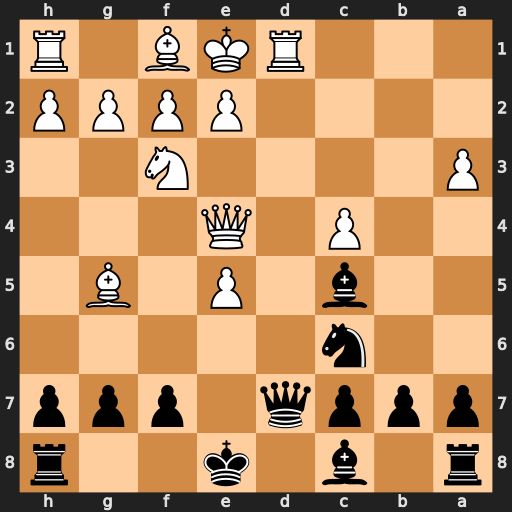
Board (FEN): r1b1k2r/pppq1ppp/2n5/2b1P1B1/2P1Q3/P4N2/4PPPP/3RKB1R
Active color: b
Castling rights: Kkq
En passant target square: -
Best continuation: Bxf2+ Kxf2 Qxd1